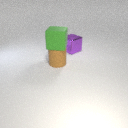
large brown rubber cylinder in front of large purple metal cube